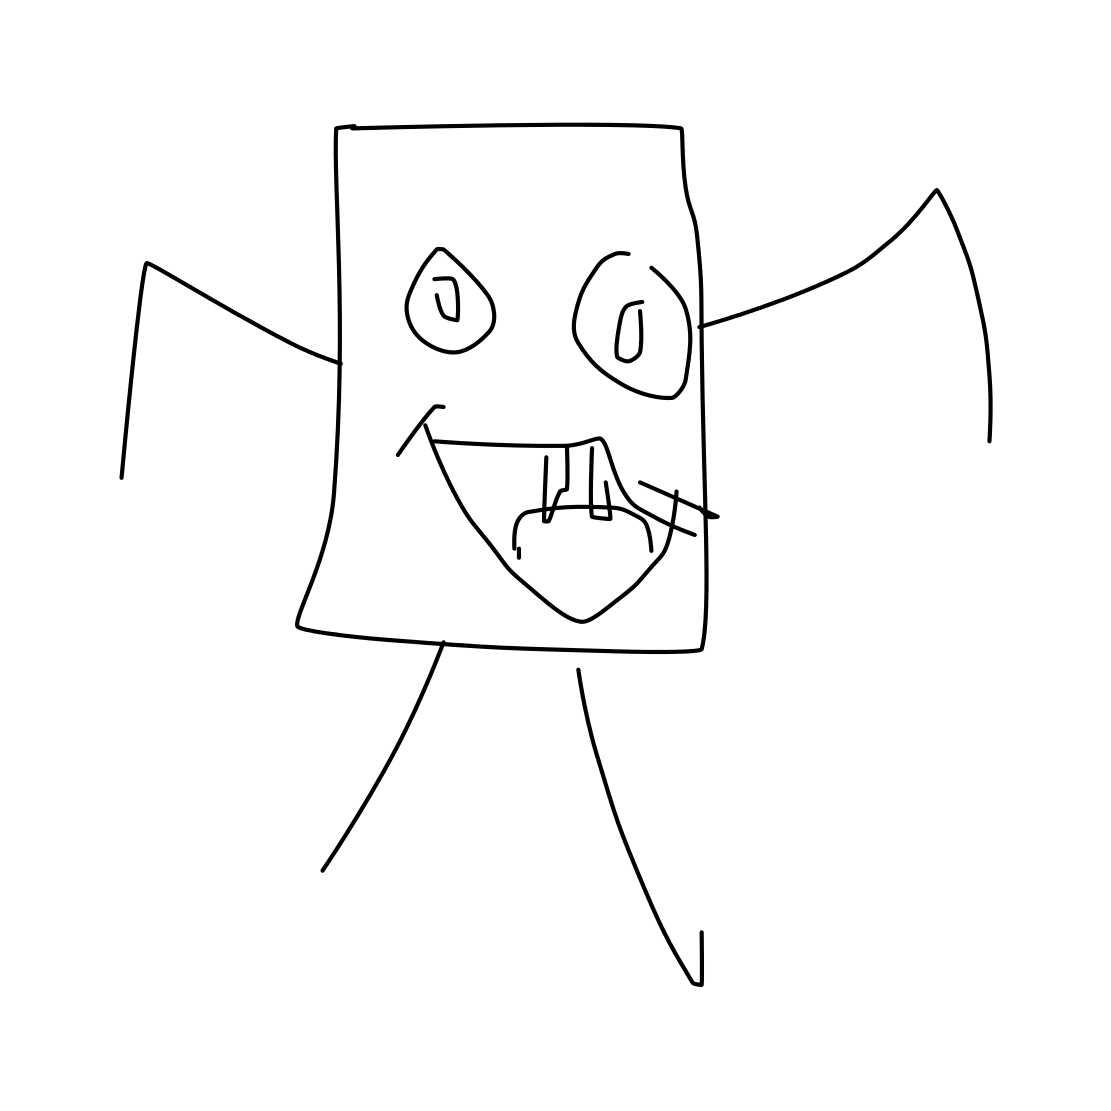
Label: sponge bob